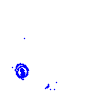
Particle: pion